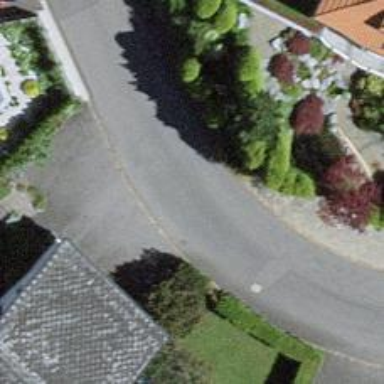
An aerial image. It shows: Paved residential road.